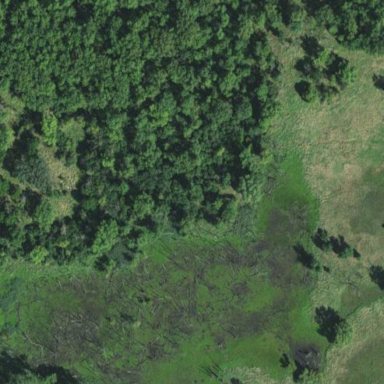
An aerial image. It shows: Marsh wetland.